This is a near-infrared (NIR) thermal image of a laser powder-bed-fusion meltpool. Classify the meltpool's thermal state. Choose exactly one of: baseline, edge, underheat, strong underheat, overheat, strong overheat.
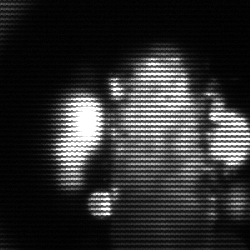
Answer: strong underheat